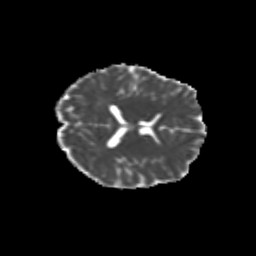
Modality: MD
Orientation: axial
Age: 24
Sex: female
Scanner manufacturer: siemens
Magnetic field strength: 3 T
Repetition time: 3.5 s
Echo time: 0.104 s